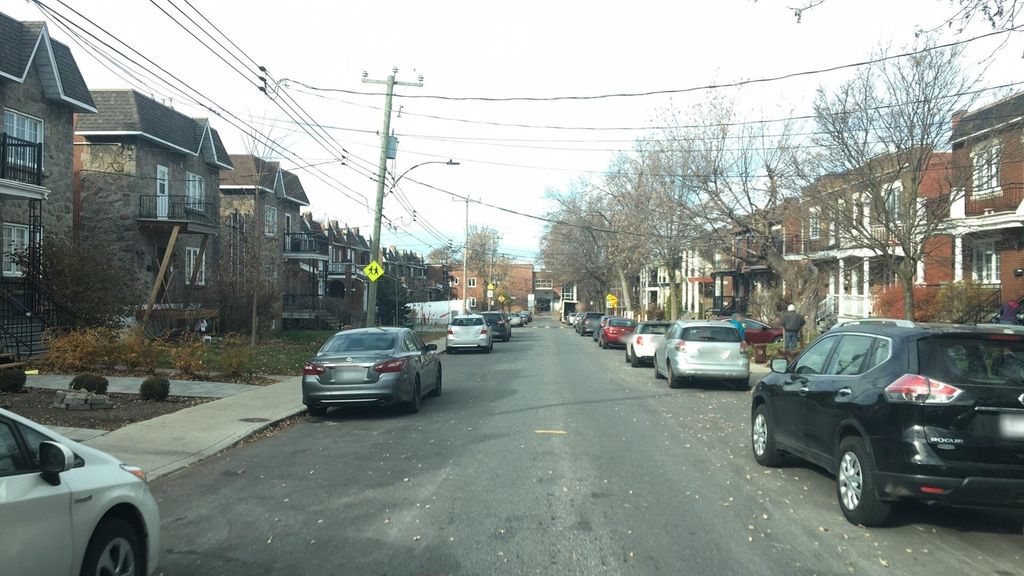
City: montreal